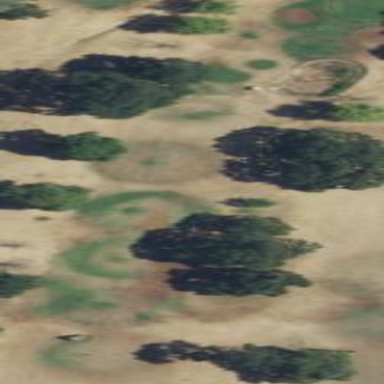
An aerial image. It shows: Golf fairway surrounded by grass.